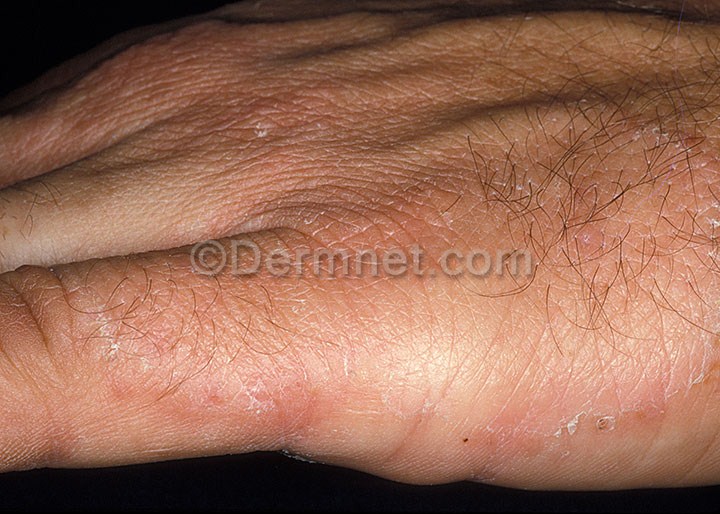
Disease: Tinea Ringworm Candidiasis and other Fungal Infections